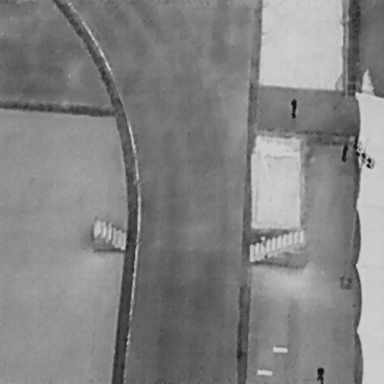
There are three People in the infrared image.